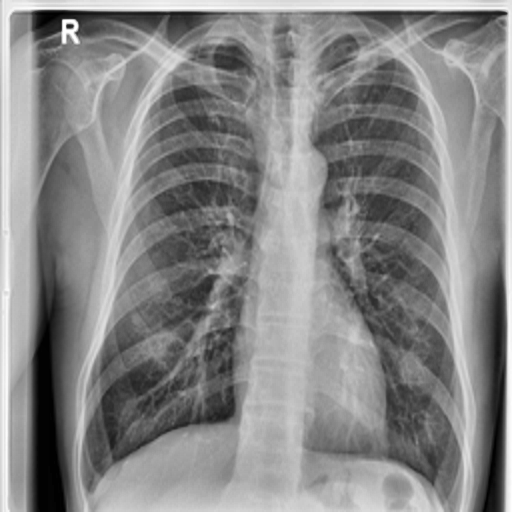
Finding: TUBERCULOSIS